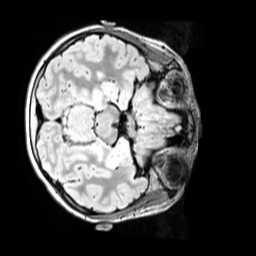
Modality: FLAIR
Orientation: axial
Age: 11
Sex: female
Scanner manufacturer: siemens
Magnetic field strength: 3 T
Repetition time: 5 s
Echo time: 0.388 s